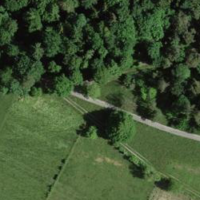
EUNIS habitat code: 52
Species observed at this site:
Chorthippus brunneus
Veronica persica
Himantoglossum hircinum